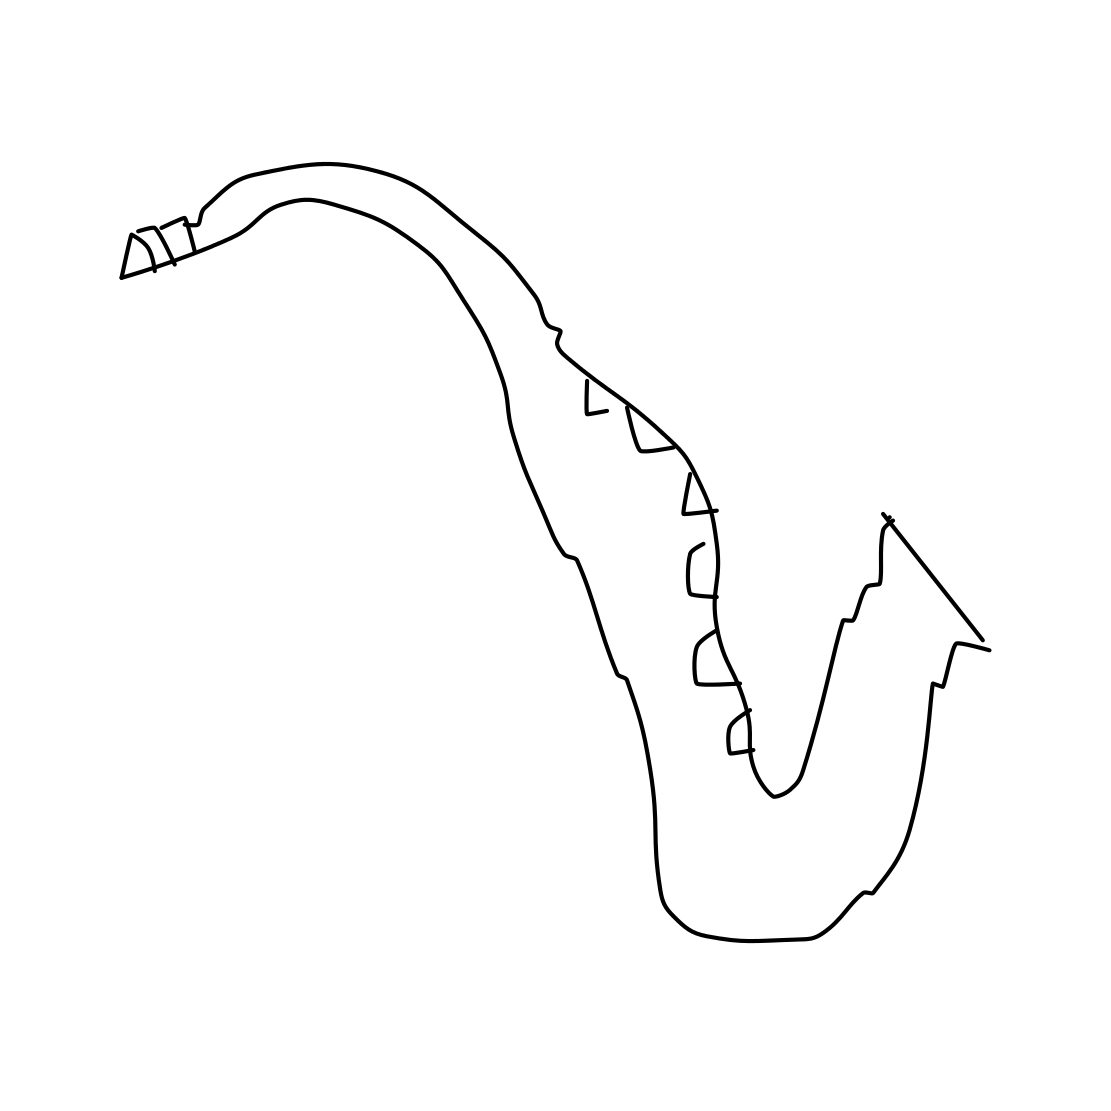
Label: saxophone